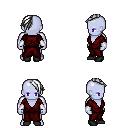
a pixel art fantasy rpg character, male body template, dark elf, purple skin, red robe, red pants, white long mohawk hairstyle, white cloth bracers, black shoes, four views (front, back, left, right), 2x2 character sprite sheet, small pixel art, hard edges, no anti-aliasing